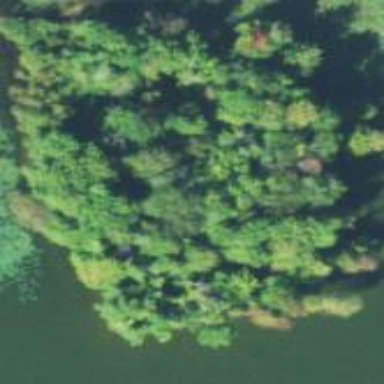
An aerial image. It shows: Island covered with woodland.